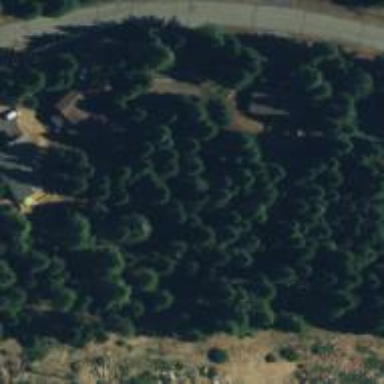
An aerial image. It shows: Evergreen needle-leaved forest.